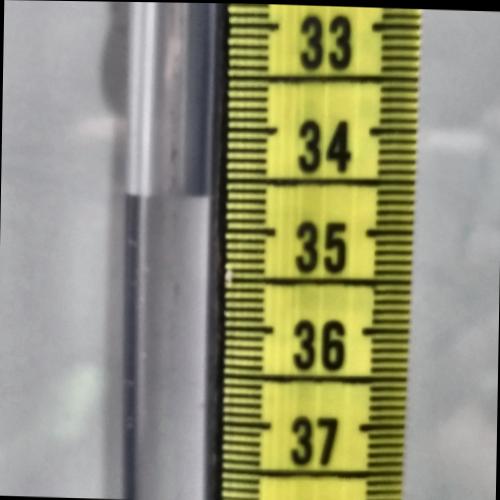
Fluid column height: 34.7 cm